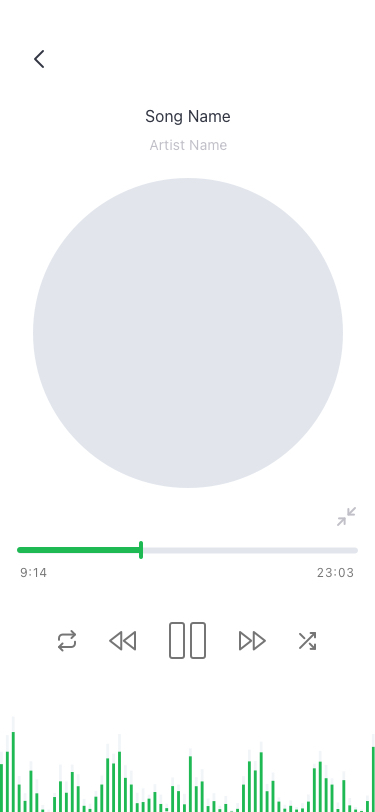
Text in this UI design:
9:14
23:03
Artist Name
Song Name